Question: Followed the <URL>
'''
let userQuery: PFQuery = PFUser.query()!
userQuery.whereKey("objectId", equalTo: "JrePAMWUbm") // The user I am logged in with
let pushQuery: PFQuery = PFInstallation.query()!
pushQuery.whereKey("user", matchesQuery: userQuery)
let push = PFPush()
push.setQuery(pushQuery)
push.setMessage("Hello, World!")
push.sendPushInBackgroundWithBlock {
success, error in
if success {
println("The push succeeded.")
} else {
println("The push failed.")
}
}
'''
I keep getting "The push succeeded." But I look at Push Details, and it says "0 Pushes Sent."

If I remove the userQuery and only use a PFInstallation query, I receive a notification.
'''
let pushQuery: PFQuery = PFInstallation.query()!
pushQuery.whereKey("deviceType", equalTo: "ios")
let push = PFPush()
push.setQuery(pushQuery)
push.setMessage("Hello, World!")
push.sendPushInBackgroundWithBlock(nil)
'''
Something is likely wrong with 'userQuery', but I'm not sure what. Return type isn't compatible with 'pushQuery.whereKey("user", matchesQuery: userQuery)'?
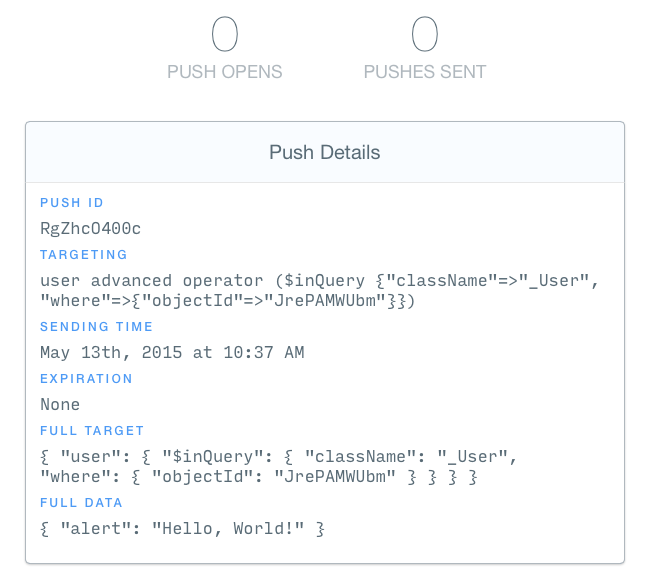
Answer: Everything above is set up correctly.
My 'Installation' 'user' column was not associating with my users -- I had to add the following:
'''
let installation = PFInstallation.currentInstallation()
installation["user"] = PFUser.currentUser()
installation.saveInBackground()
'''
This <URL> helped.